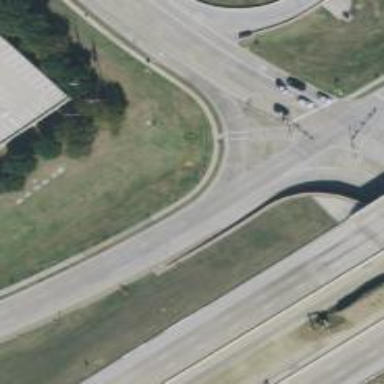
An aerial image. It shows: Secondary link road.